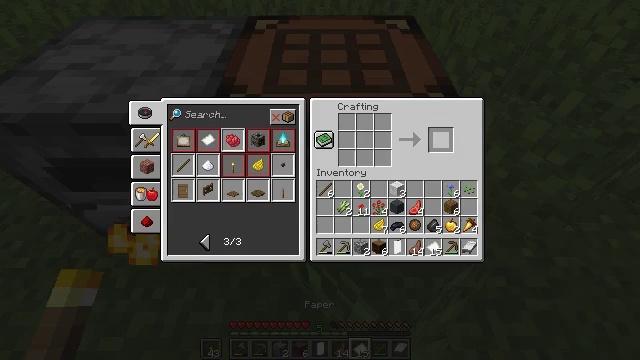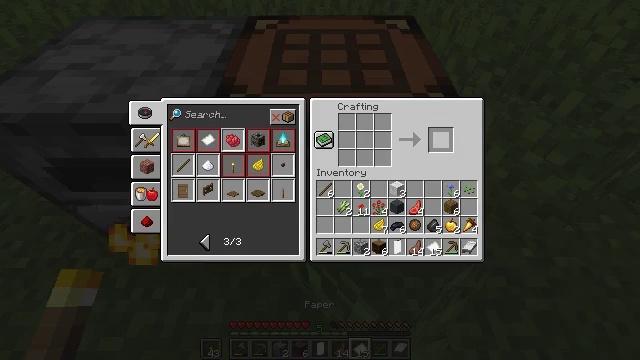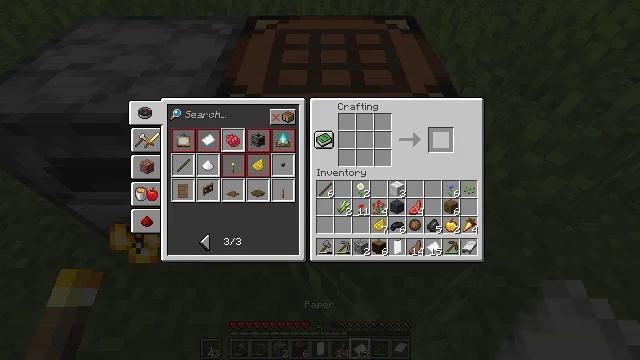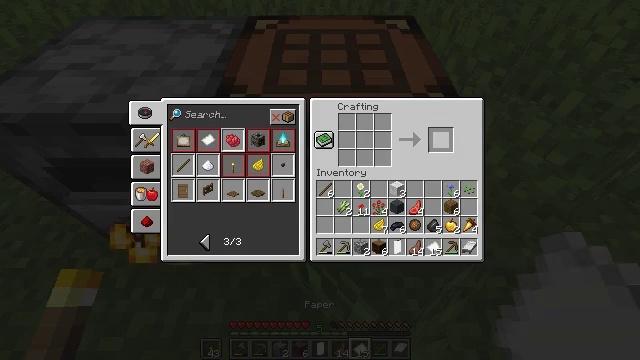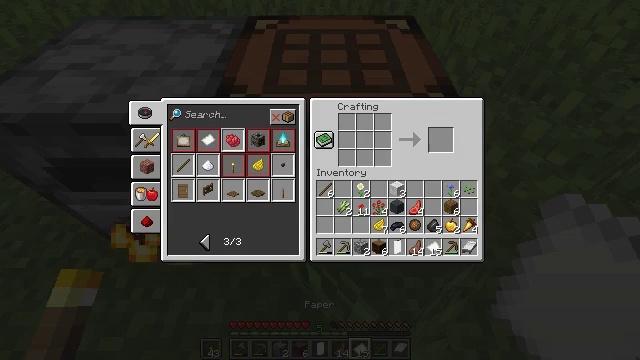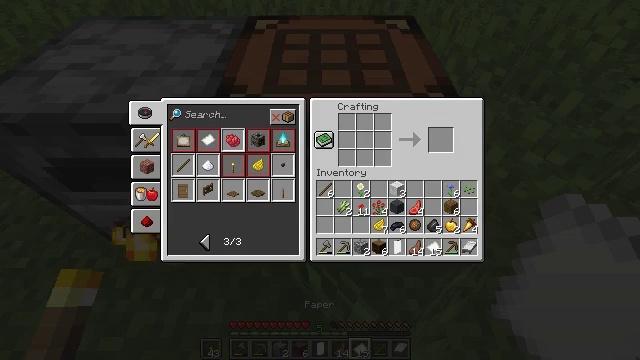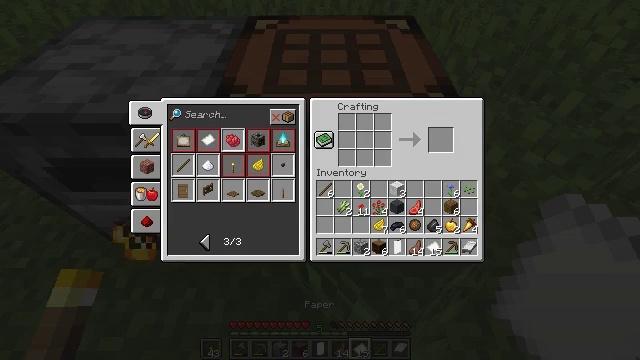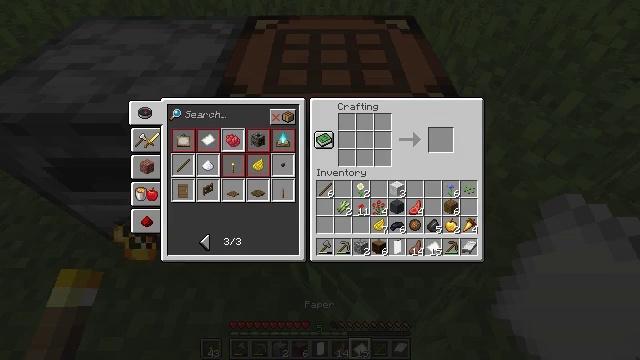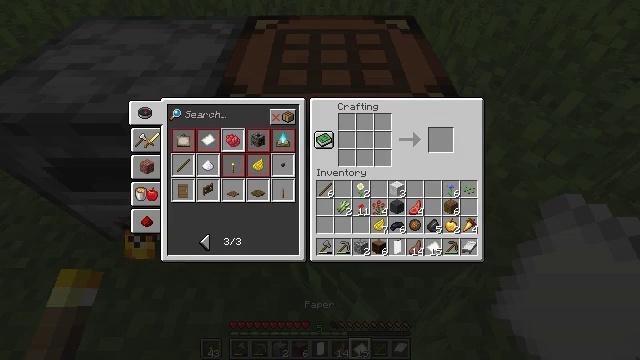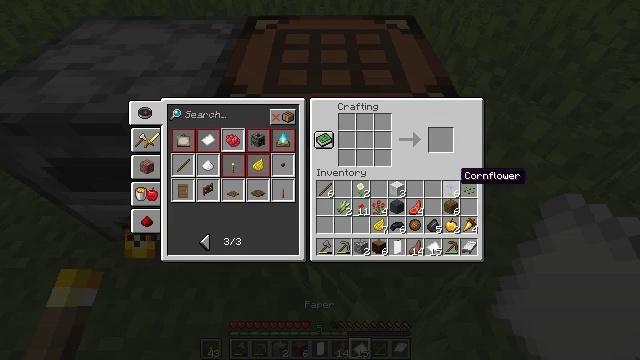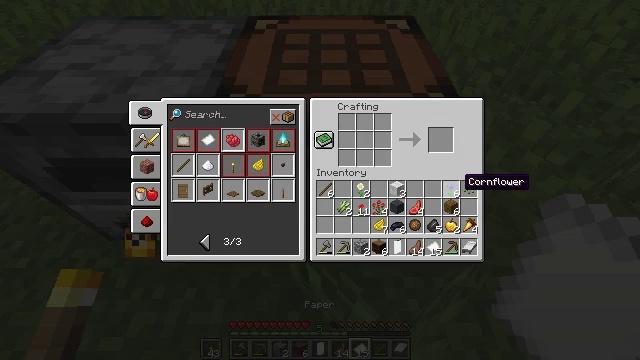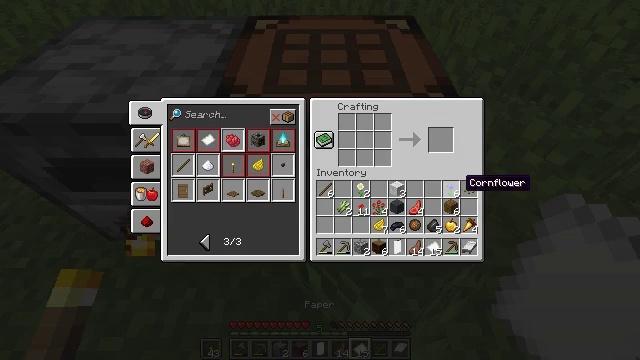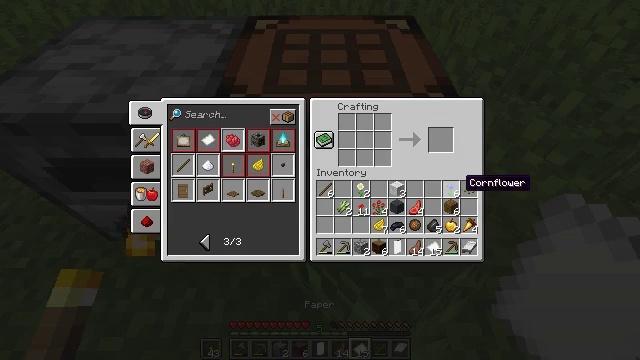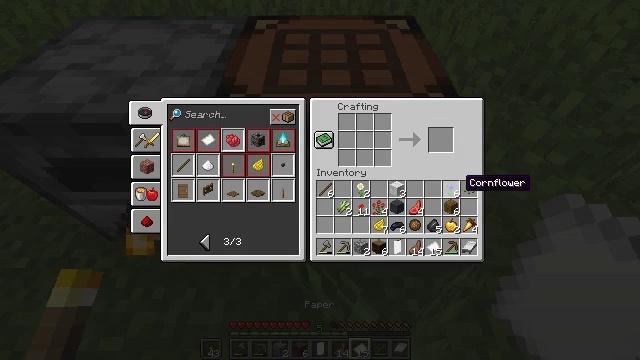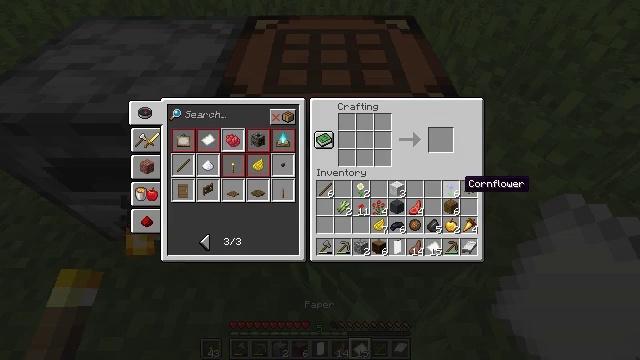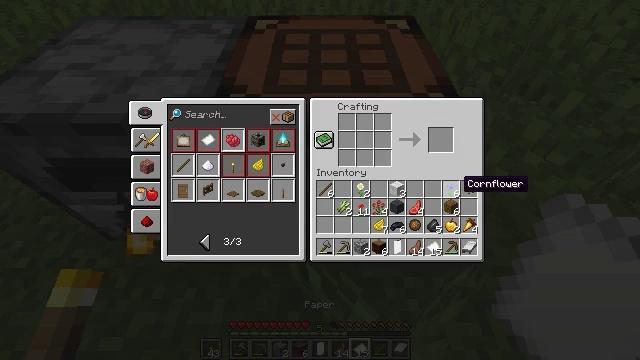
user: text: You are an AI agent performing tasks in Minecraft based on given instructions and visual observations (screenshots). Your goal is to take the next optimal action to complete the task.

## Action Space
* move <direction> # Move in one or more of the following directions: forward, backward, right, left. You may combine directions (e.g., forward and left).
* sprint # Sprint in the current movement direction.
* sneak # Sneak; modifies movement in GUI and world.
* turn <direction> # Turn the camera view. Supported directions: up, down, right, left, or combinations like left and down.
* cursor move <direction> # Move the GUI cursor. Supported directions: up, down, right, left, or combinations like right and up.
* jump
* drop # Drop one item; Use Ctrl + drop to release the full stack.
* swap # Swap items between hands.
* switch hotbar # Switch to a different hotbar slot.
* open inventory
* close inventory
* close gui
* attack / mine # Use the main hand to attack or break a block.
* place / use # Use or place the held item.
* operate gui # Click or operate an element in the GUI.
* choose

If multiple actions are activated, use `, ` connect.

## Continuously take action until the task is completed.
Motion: motion action
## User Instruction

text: Create blue dye with the crafting table.
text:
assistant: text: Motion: sneak, open gui
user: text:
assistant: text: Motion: sneak
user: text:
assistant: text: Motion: sneak
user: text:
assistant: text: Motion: sneak, cursor move right and down
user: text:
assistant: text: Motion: sneak
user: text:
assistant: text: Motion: sneak
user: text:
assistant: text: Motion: sneak
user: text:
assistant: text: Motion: sneak, cursor move down
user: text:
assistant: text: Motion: sneak, cursor move down
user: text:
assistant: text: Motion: no_op
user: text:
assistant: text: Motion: no_op
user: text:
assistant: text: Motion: no_op
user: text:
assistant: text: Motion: no_op
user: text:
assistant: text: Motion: no_op
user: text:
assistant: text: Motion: no_op
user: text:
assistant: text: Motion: no_op
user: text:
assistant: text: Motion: no_op
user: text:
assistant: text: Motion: no_op
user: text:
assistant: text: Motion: no_op
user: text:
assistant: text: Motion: no_op
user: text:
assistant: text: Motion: no_op
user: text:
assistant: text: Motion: no_op
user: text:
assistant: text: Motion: sneak
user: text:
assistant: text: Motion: sneak
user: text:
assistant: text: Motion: sneak
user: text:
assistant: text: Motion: sneak, operate gui
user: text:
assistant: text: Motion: sneak, operate gui
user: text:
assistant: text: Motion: sneak, operate gui
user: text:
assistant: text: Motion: sneak
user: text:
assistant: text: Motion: sneak